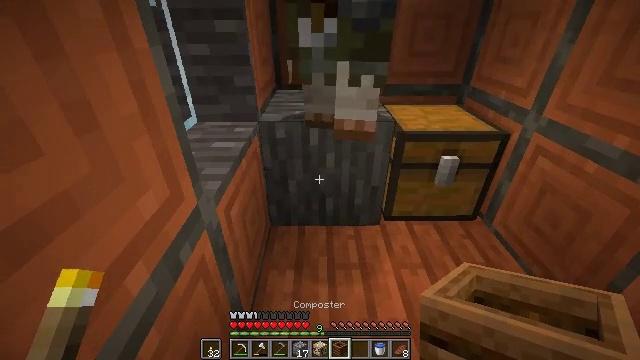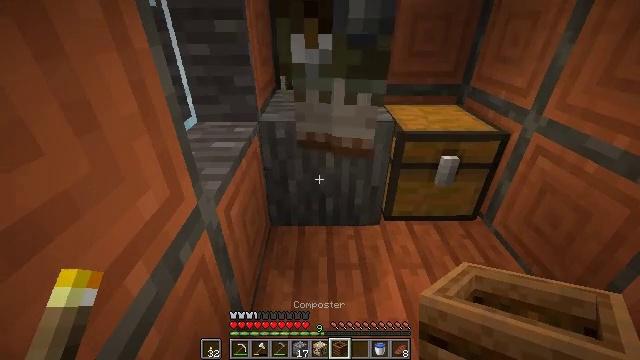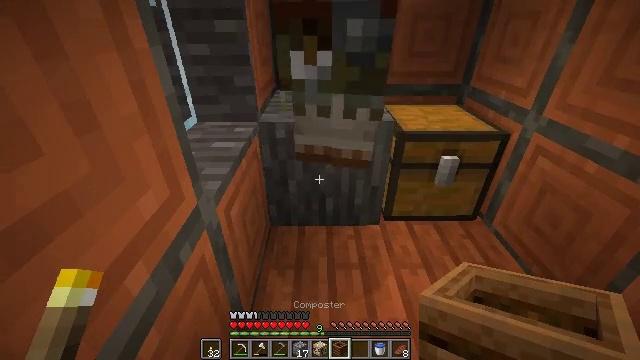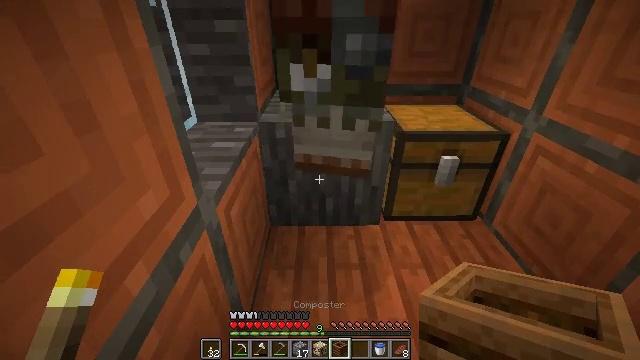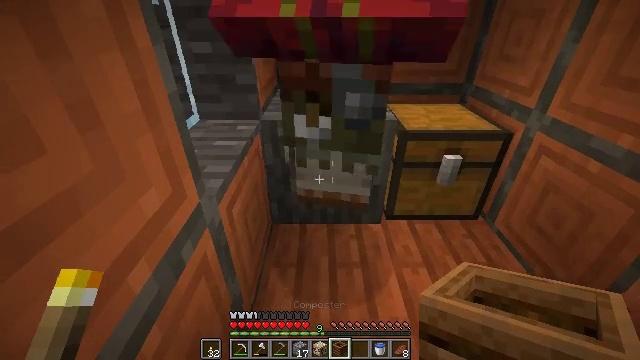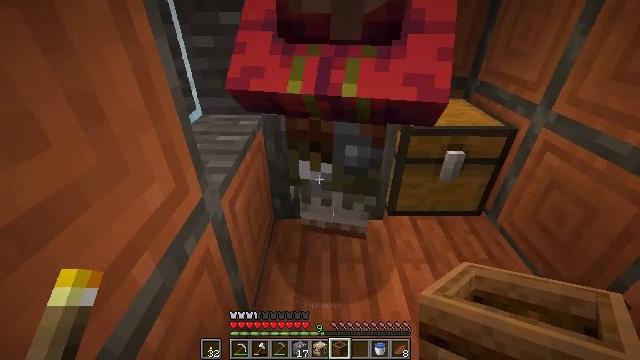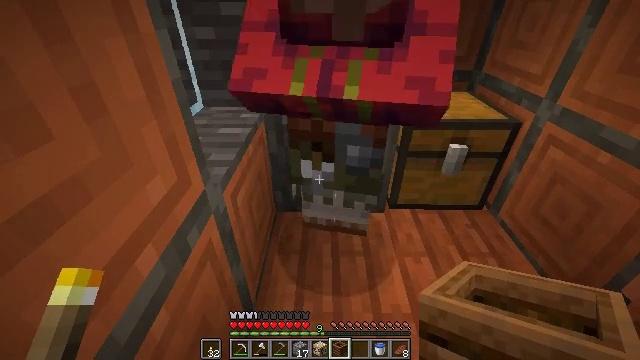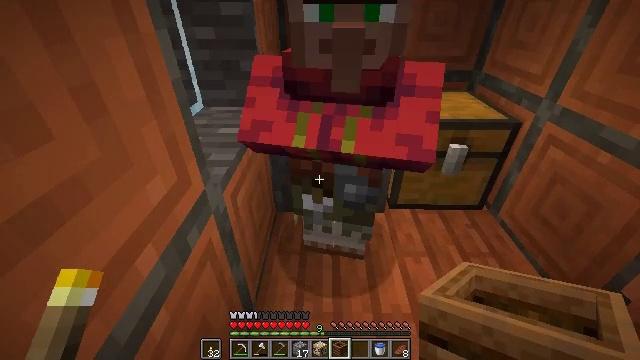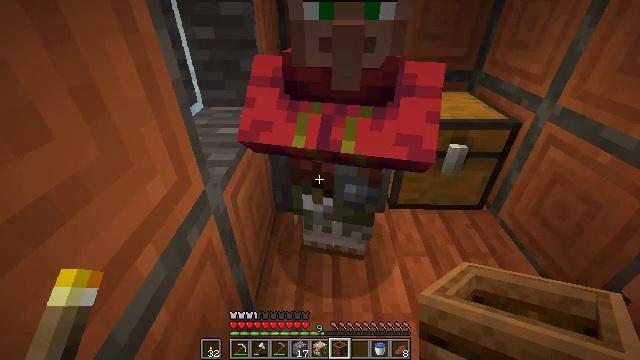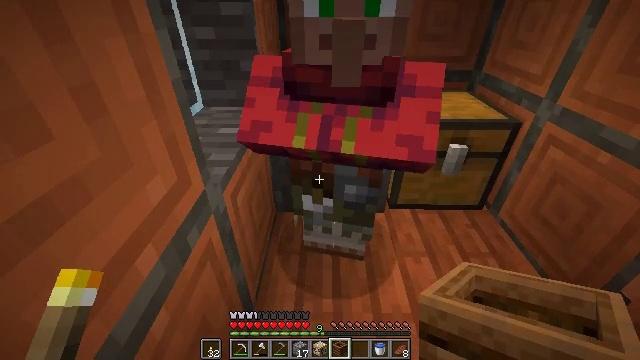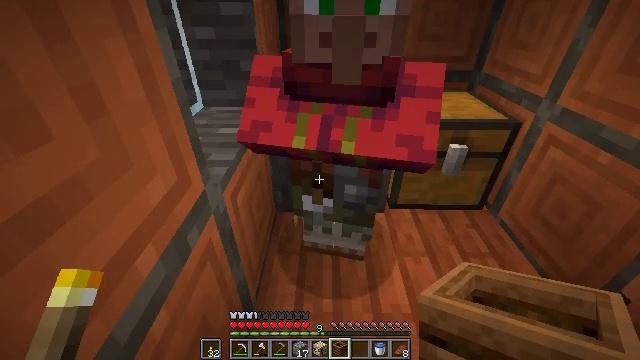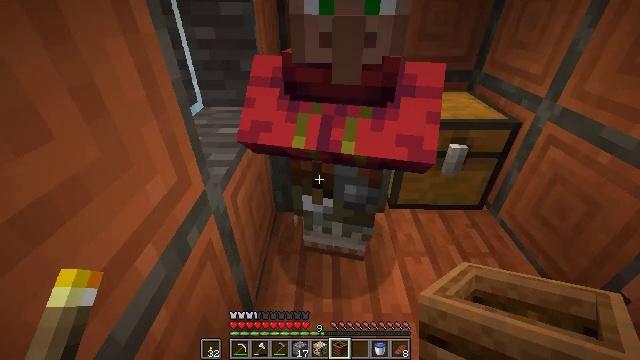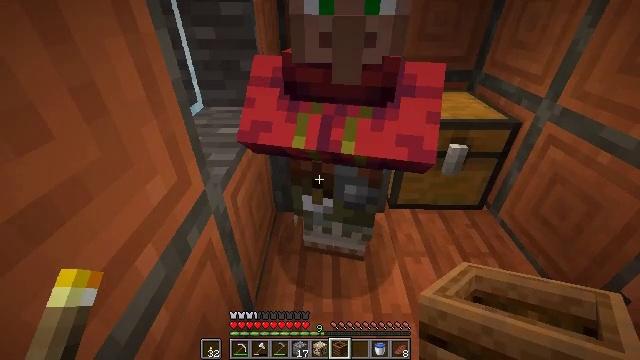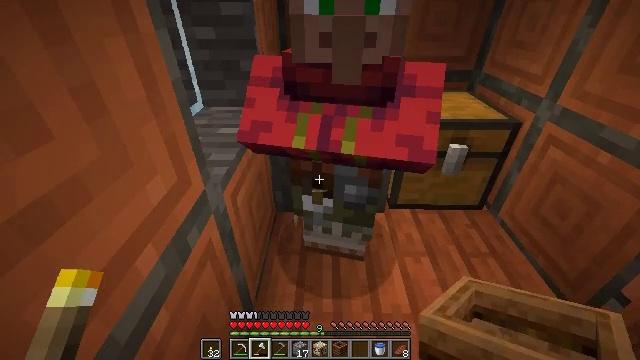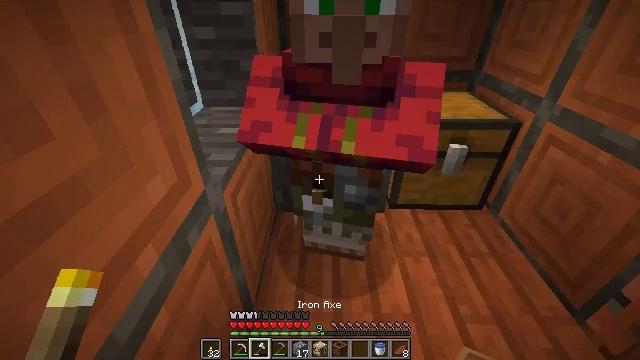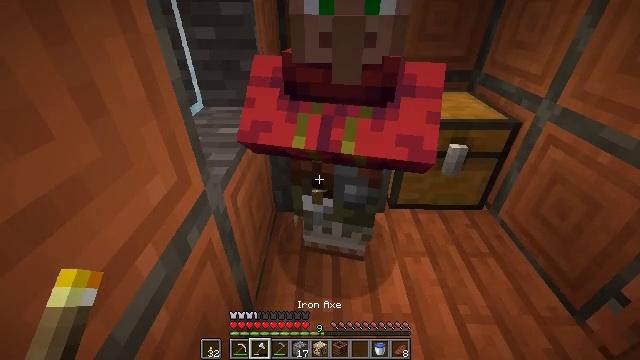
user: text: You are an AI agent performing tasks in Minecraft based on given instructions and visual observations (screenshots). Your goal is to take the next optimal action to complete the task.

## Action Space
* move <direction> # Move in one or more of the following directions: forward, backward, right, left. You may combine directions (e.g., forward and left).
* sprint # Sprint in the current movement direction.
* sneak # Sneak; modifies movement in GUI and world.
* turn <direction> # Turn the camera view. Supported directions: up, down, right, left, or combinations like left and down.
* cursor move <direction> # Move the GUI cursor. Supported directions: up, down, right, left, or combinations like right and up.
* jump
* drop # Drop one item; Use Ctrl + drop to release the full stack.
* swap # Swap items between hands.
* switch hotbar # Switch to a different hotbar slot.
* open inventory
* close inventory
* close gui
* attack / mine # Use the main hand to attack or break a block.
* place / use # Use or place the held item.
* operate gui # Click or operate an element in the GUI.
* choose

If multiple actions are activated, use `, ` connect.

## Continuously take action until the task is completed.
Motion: motion action
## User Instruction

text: Collect acacia wood blocks.
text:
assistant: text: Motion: no_op
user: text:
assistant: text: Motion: no_op
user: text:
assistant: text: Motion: no_op
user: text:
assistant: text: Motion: no_op
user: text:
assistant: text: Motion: turn down
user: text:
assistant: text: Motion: turn down
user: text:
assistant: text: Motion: no_op
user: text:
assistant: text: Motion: no_op
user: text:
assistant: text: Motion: no_op
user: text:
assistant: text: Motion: no_op
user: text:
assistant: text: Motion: no_op
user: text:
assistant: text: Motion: no_op
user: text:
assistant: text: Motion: switch to hotbar 2
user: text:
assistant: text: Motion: switch to hotbar 2
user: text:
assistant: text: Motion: no_op
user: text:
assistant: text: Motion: no_op
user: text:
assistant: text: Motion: move right
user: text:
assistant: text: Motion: move right, turn left
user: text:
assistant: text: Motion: move forward and move right, turn left and up
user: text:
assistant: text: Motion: move forward and move right, turn left and up
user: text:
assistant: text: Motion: move forward and move right, turn left
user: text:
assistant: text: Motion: move forward and move right, turn left
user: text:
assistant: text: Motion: move forward and move right, turn left
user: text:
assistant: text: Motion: move forward and move right, turn left
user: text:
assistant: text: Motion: move right, turn left
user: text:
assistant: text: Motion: no_op
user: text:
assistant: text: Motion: turn right
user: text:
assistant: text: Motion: turn right
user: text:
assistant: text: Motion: turn right
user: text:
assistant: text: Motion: turn right